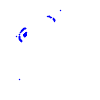
Particle: kaon